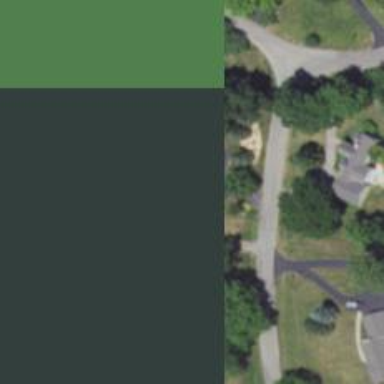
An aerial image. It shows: Driveway.